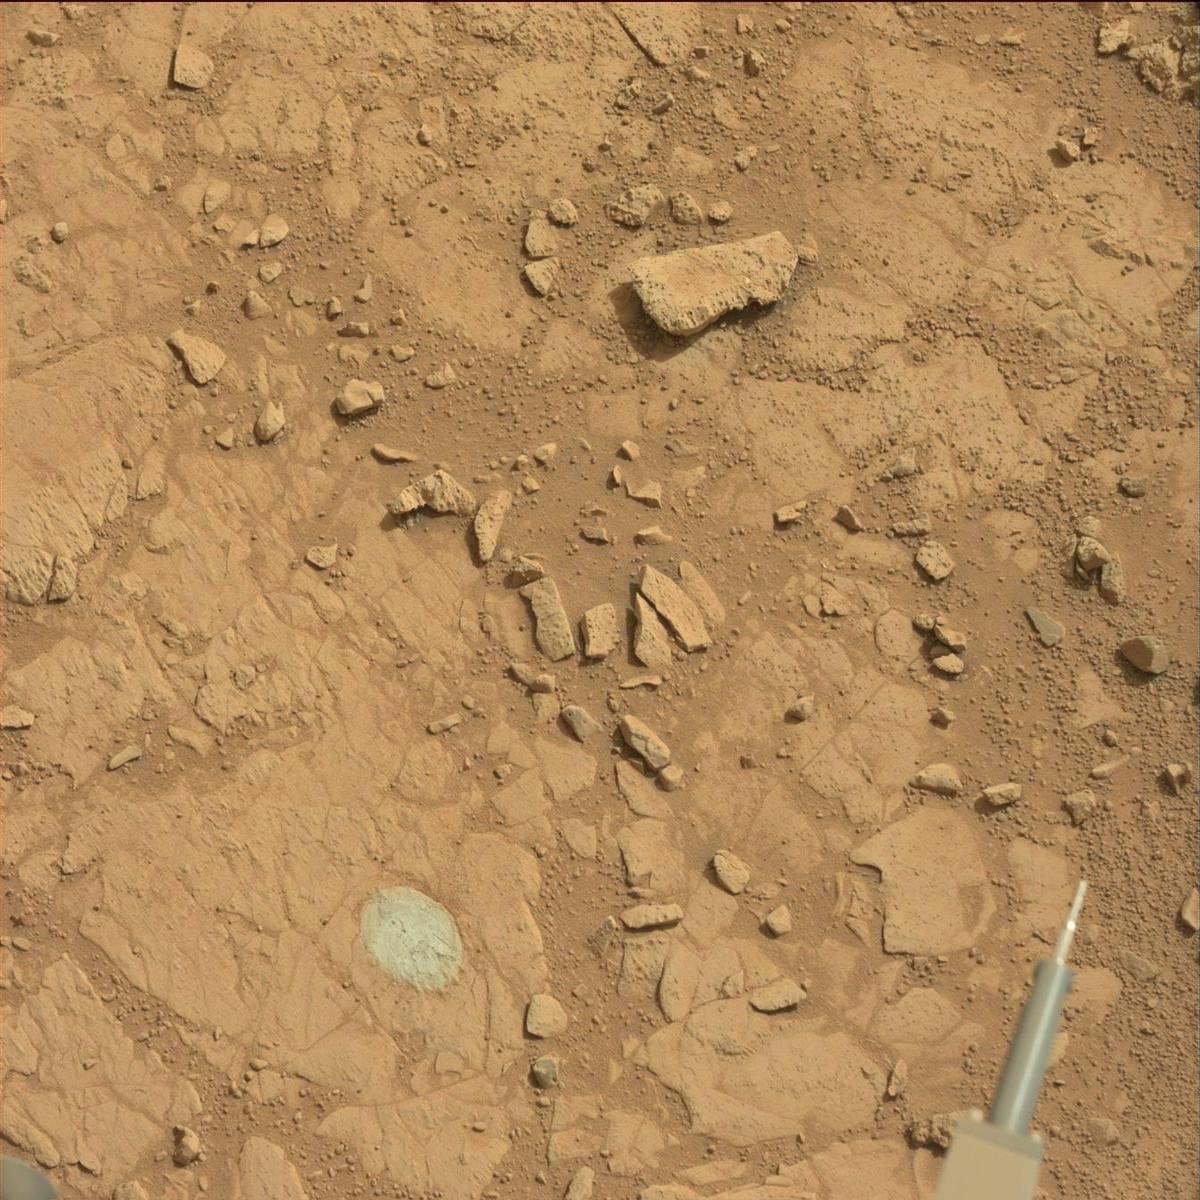
Terrain classes present: Bedrock, Hole, Rock, Rover, Sand / Soil